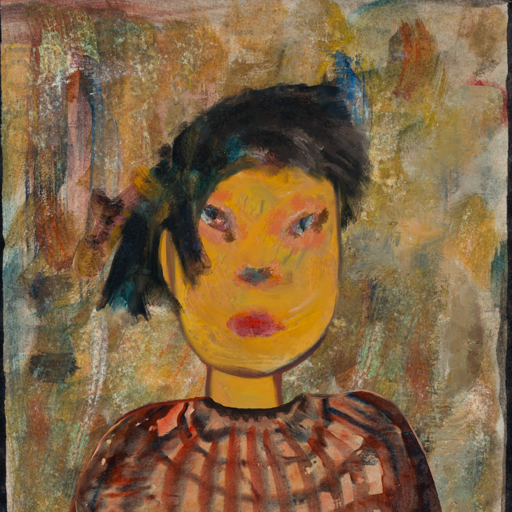
Background: Pipe, Head And Neck Front: After_Raid, Face Front: Boggyland, Bust: Orphan, Hair Front: Pipe, Head Accessory: Blank, Second Necklace: Blank, Necklace: Blank, Baby: Blank